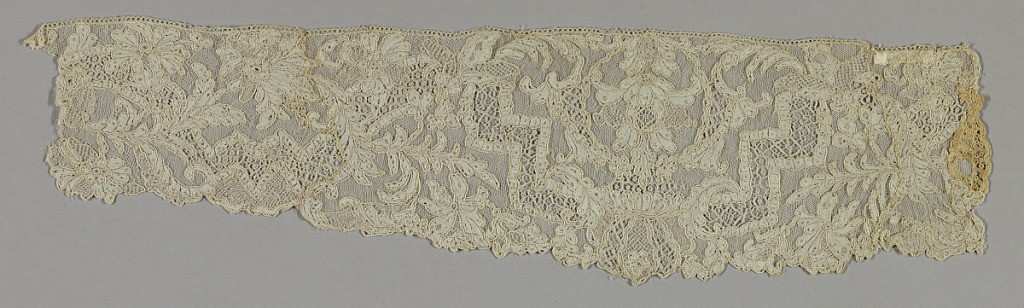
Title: Fragment
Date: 18th century
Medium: linen Technique: needle lace with ground of loop and twist with twist return
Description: Fragment, probably a sleeve ruffle, has elaborate blossoms, leaves, stepped geometric shapes, and zigzags.